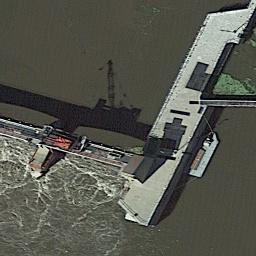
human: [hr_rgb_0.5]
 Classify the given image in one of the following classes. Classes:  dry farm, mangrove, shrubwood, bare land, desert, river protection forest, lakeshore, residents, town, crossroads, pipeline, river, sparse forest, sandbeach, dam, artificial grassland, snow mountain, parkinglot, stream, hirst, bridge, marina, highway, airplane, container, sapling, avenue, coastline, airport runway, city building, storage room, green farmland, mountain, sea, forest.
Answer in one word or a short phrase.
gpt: dam